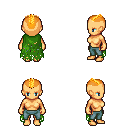
a pixel art fantasy rpg character, female body template, human, tanned skin, green tattered cape, teal pants, light blonde short mohawk hairstyle, four views (front, back, left, right), 2x2 character sprite sheet, small pixel art, hard edges, no anti-aliasing